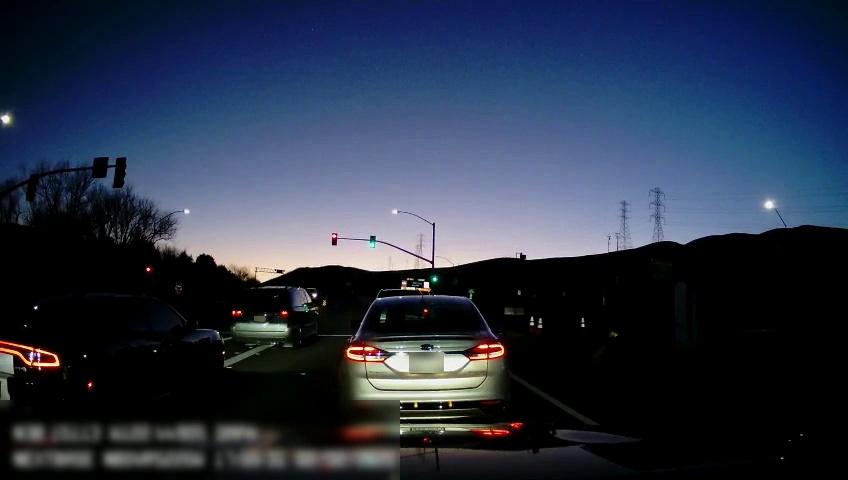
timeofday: Dusk/Dawn/Twilight
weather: Other
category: Drivable Space
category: Vehicles | SUV
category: Vehicles | Car
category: Vehicles | SUV
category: Vehicles | Car
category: Vehicles | Car
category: Lanes | Current Lane
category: Lanes | Current Lane
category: Lanes | Alternate Lane
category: Traffic | Lights
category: Traffic | Lights
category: Traffic | Lights
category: Traffic | Lights